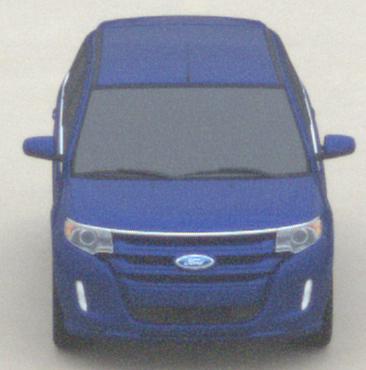
Make: Ford
Model: Edge
Detailed model: Gen. 1 Facelift
Model produced from: 2010
Model produced until: 2015
Doors: 5
Color: blue
Road condition: dry road
Daytime: midday
Contrast: low contrast